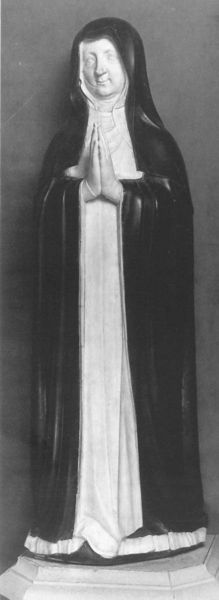
Titel: Stehende Grabfigur der Maria von Bourbon
Standort: Herkunftsort: Poissy, St. Louis (EU - F)
Institution: Paris, Louvre
Schlagwörter: umhang, weiß, frau, kleid, schwarz, schleier, sockel, stein, bildnis, hände, figur, gewand, kutte, mantel, stehend, skulptur, statue, lächeln, plastik, rüschen, foto, schwarzweiss, nonne, beten, tracht, betende, betend, scleier, habitus, avila, zj